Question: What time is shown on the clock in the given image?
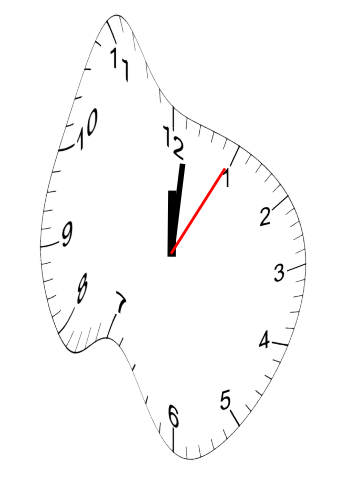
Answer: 12:01:05